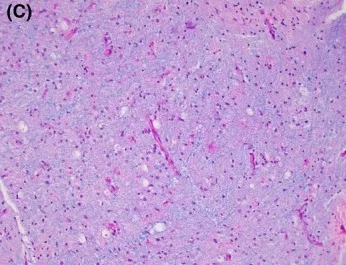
Histopathology. (C) Luxol fast blue staining for myelin shows no significant myelin loss.
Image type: pathology (h&e)